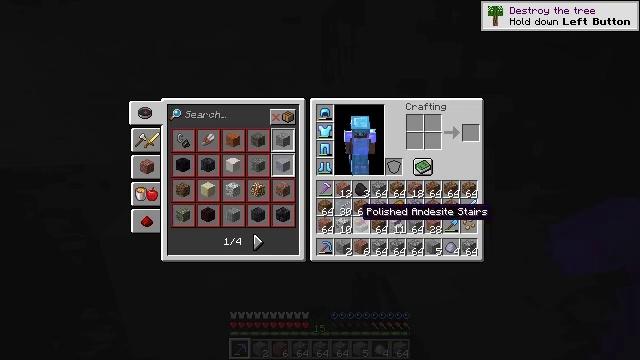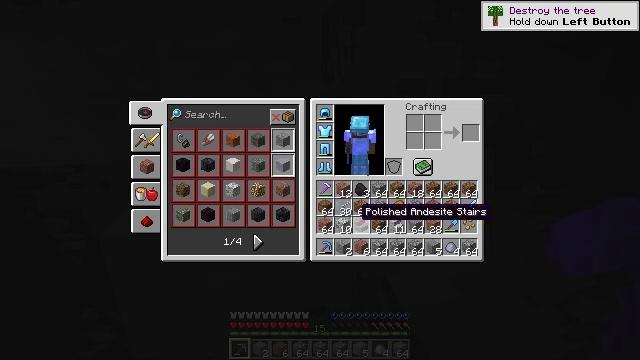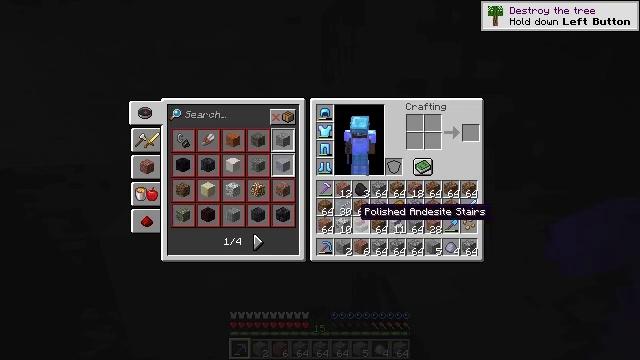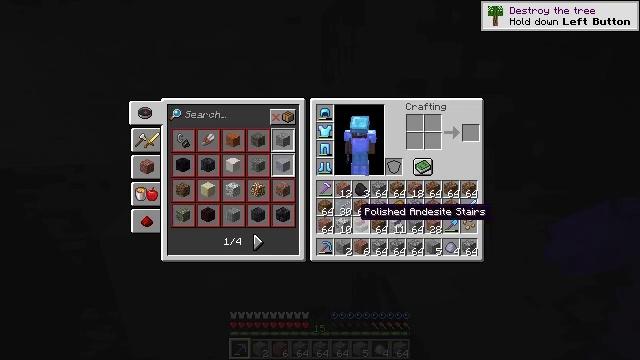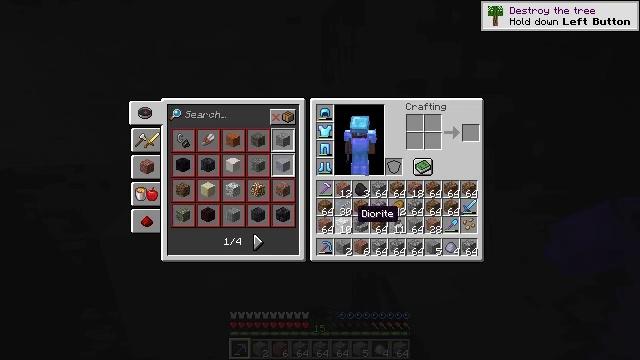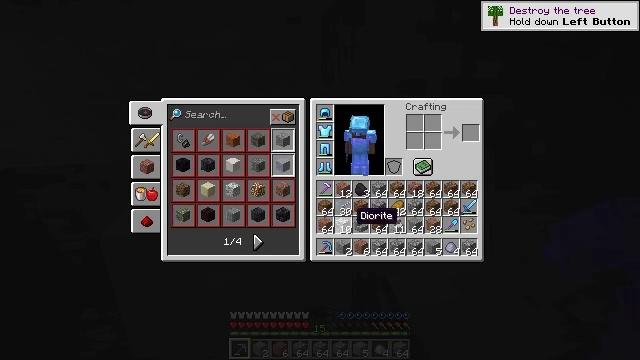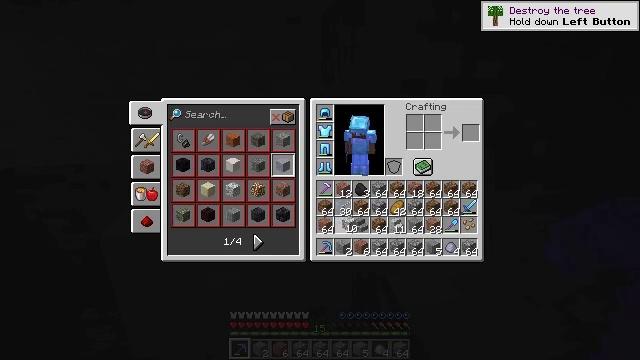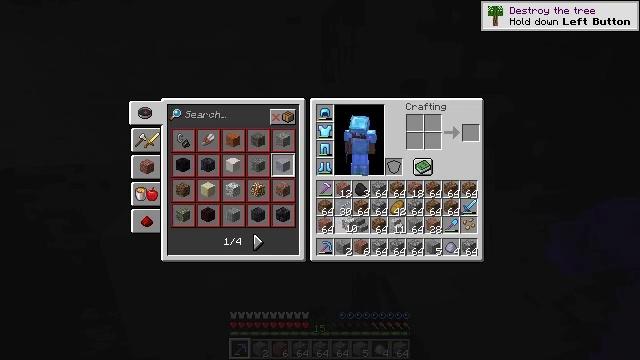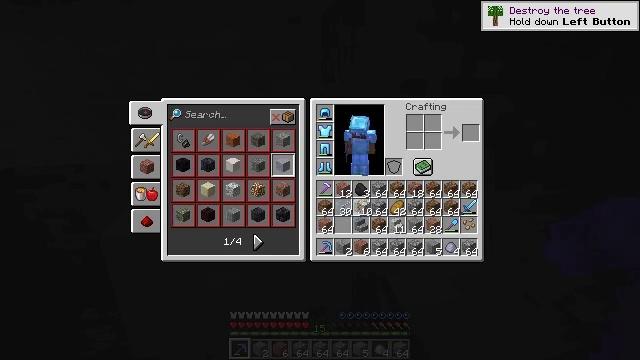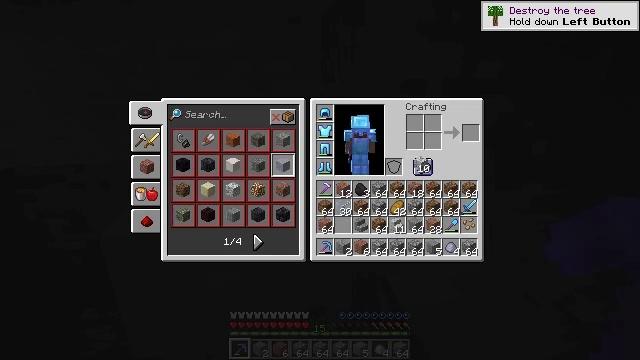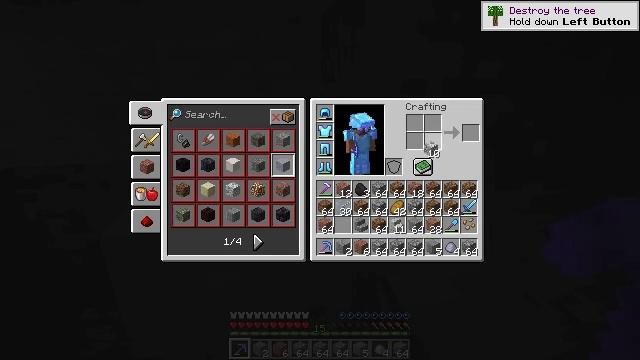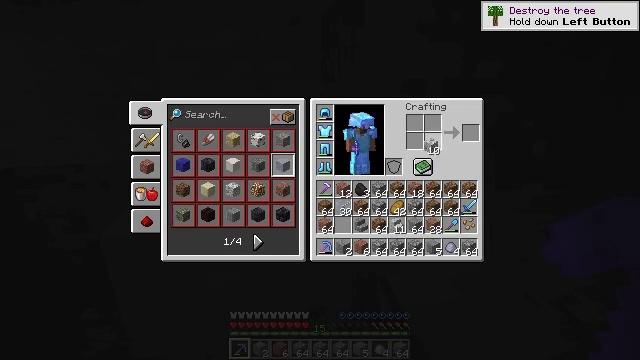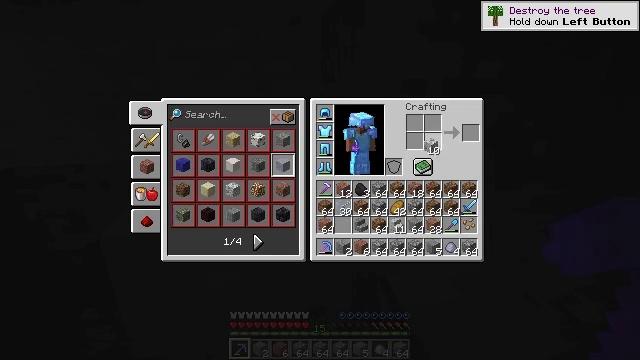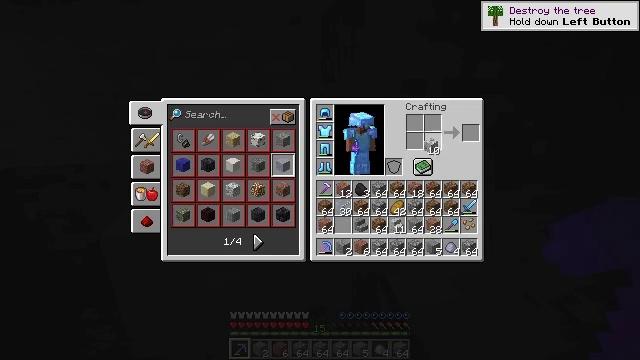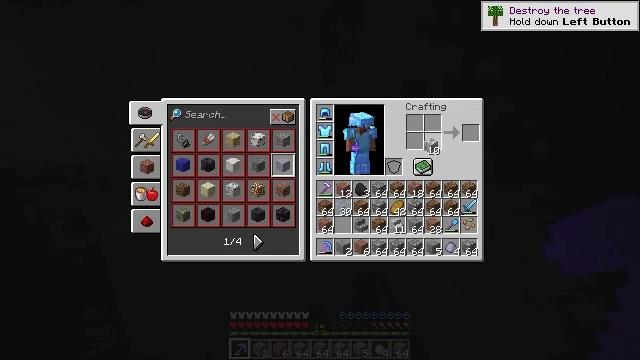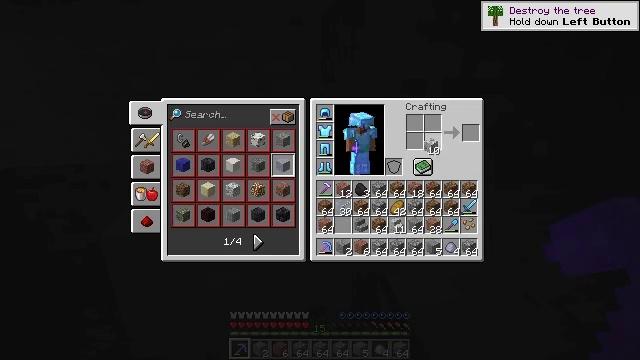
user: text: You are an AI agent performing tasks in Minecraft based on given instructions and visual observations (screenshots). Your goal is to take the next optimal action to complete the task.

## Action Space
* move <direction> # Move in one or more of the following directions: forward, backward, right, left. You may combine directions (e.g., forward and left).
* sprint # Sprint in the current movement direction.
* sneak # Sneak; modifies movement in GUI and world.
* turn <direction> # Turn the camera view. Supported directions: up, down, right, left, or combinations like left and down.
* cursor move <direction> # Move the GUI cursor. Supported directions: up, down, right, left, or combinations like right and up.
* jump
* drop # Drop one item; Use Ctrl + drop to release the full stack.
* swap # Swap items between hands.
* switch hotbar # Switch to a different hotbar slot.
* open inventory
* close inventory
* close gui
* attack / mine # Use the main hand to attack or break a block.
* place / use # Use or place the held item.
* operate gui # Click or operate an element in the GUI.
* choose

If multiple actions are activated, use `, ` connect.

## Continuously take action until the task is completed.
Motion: motion action
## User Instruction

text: Transform diorite into polished diorite using the crafting table.
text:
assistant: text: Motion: no_op
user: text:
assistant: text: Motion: no_op
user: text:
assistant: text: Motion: no_op
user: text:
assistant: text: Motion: no_op
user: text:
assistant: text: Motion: no_op
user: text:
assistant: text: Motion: operate gui
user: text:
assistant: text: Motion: operate gui
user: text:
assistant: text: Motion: cursor move right and up
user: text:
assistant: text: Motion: cursor move right and up
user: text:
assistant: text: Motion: cursor move right and up
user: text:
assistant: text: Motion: no_op
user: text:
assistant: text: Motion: no_op
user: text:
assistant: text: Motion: no_op
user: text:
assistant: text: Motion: no_op
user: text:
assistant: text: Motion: no_op
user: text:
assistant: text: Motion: no_op
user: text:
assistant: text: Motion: no_op
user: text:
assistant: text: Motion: operate gui
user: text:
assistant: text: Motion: operate gui
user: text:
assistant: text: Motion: operate gui
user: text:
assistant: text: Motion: cursor move up, operate gui
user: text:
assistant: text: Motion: operate gui
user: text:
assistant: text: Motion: operate gui
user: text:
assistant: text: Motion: operate gui
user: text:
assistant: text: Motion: operate gui
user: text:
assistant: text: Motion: operate gui
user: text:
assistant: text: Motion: operate gui
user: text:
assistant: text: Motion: operate gui
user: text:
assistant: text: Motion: cursor move right
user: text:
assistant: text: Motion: cursor move right